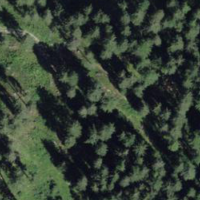
EUNIS habitat code: 43
Species observed at this site:
Sorbus aucuparia